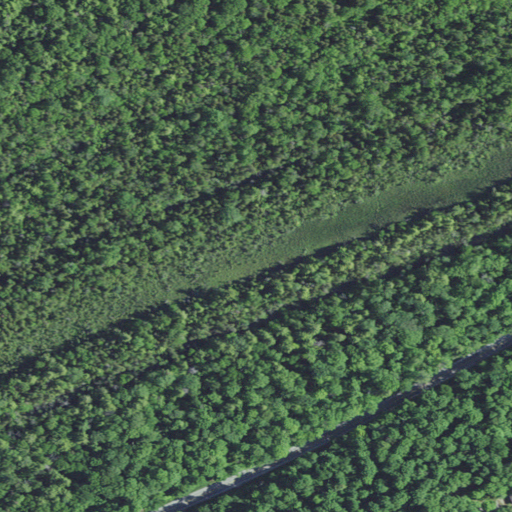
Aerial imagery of dune(s) in Wisconsin named Meridian Park State Natural Area Dune and Swale Complex (Minor) containing woody wetlands, open development, deciduous forest, and low intensity development